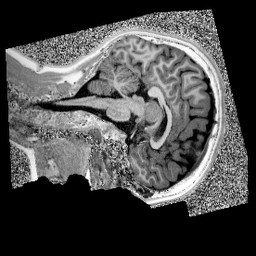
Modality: UNIT1
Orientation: sagittal
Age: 12
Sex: male
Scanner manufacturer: siemens
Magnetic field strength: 3 T
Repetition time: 4 s
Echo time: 0.00299 s